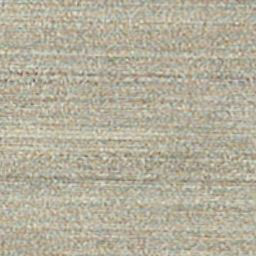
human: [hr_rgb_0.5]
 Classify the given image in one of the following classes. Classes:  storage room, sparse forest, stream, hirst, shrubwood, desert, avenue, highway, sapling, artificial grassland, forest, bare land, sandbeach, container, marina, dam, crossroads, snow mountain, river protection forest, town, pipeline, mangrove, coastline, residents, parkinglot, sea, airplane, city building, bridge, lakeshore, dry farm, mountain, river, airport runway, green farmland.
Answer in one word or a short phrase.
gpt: dry farm